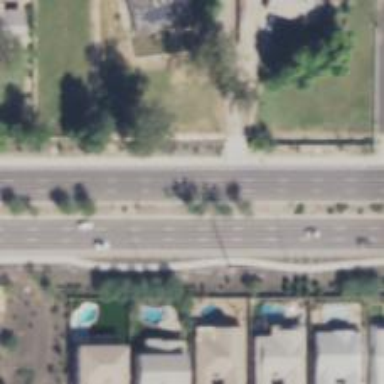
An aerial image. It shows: Unmarked crossing on the road.